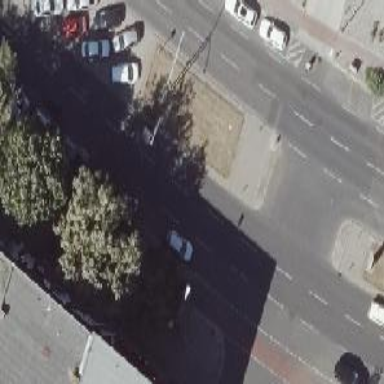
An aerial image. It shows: Unmarked footway crossing with pedestrian island.